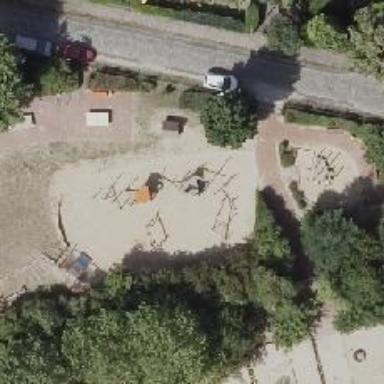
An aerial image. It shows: Climbing wall in the playground.